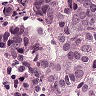
Metastatic tissue present: yes